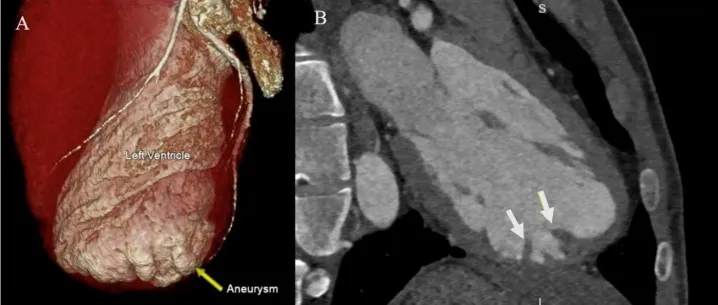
Cardiac CT imaging revealed an isolated apical LV aneurysm (yellow arrow) with apical trabeculations (white arrows).
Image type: radiology (ct)